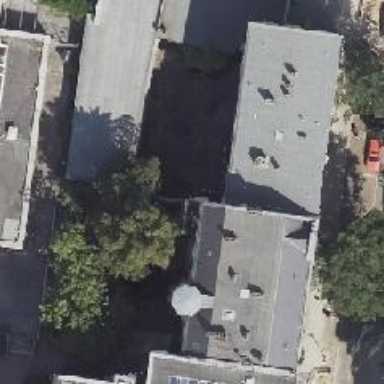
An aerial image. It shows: Dormitory building.